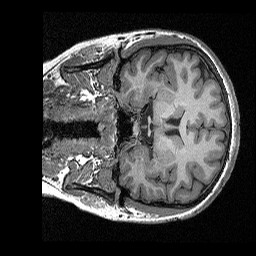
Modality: T1map
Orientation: coronal